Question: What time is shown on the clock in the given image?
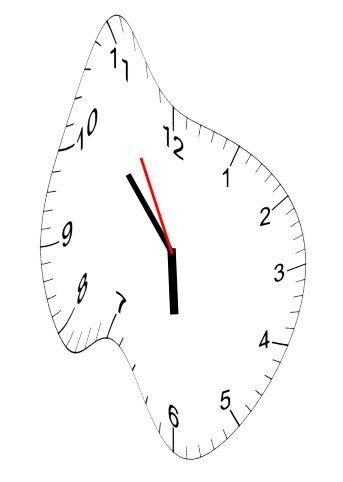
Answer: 05:52:55